Question: I have installed 'jshint' using the following command
'''
npm install -g jshint
'''
I have test.js file with the following statement
'''
console.log(a)
'''
I tested the file using the following command
'''
jshint test.js
'''
### Problem: jshint is not working
It should throw the following error/warning
1. One warning - Missing semicolon
2. One undefined variable - a
### Contents of .jshintrc file
'''
{
"bitwise" : true, // Prohibit bitwise operators (&, |, ^, etc.).
"curly" : true, // Require {} for every new block or scope.
"eqeqeq" : true, // Require triple equals i.e. '==='.
"forin" : true, // Tolerate 'for in' loops without 'hasOwnPrototype'.
"immed" : true, // Require immediate invocations to be wrapped in parens e.g. '( function(){}() );'
"latedef" : true, // Prohibit variable use before definition.
"newcap" : true, // Require capitalization of all constructor functions e.g. 'new F()'.
"noarg" : true, // Prohibit use of 'arguments.caller' and 'arguments.callee'.
"noempty" : true, // Prohibit use of empty blocks.
"nonew" : true, // Prohibit use of constructors for side-effects.
"plusplus" : true, // Prohibit use of '++' & '--'.
"regexp" : true, // Prohibit '.' and '[^...]' in regular expressions.
"undef" : true, // Require all non-global variables be declared before they are used.
"strict" : true, // Require 'use strict' pragma in every file.
"trailing" : true // Prohibit trailing whitespaces.
}
'''
### Note: I have tried re-installing jshint with reference as well.
Any suggestion will be grateful.
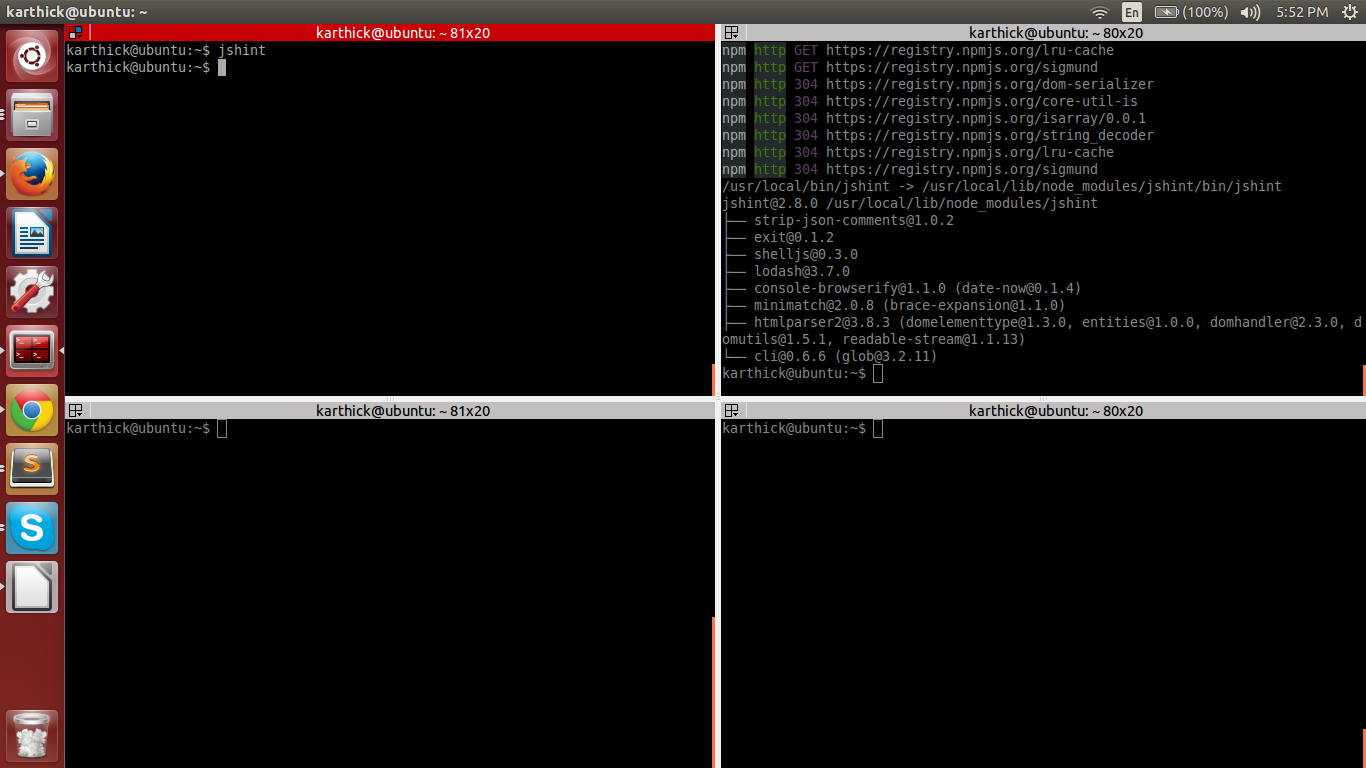
Answer: Installing 'Node' an npm through the official repositories has always given me trouble. I suspect that this could be due to tools depending on 'node', when the actual command on Ubuntu is 'nodejs'.
### Follow the steps to make jshint work
1. Remove node and npm
2. Reinstall the node using nvm. Following command will do the stuff. curl https://raw.githubusercontent.com/creationix/nvm/v0.15.0/install.sh | bash
source ~/.nvm/nvm.sh
nvm install 0.12
nvm use 0.12
Note: Now you should be able to run Node with the node command, you should be able to install modules globally without sudo
3. Now install the jshint globally using the following command npm install -g jshint
Now 'jshint' will work like a charm :)